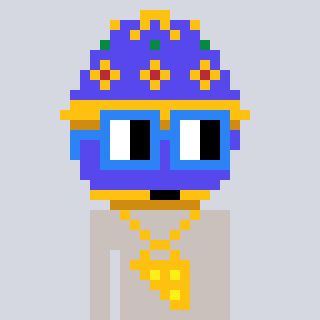
a pixel art character with square blue glasses, a faberge-shaped head and a foggrey-colored body on a cool background